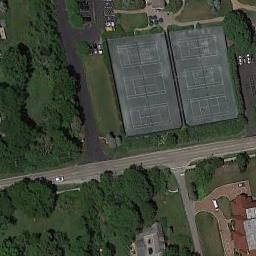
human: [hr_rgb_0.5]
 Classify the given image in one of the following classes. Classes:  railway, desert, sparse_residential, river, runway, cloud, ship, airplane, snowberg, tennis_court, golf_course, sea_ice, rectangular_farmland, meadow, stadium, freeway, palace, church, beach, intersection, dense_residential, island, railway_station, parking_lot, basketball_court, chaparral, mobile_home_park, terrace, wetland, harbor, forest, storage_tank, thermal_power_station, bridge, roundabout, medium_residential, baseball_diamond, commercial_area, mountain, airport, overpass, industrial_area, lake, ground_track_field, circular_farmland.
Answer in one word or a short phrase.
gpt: tennis_court